Question: Sorry for this stupid questions, but I've never developed COM components. I try to learne interaction between .net and COM though I need to create COM. Questions:
1)Why "STOP" sign appear in solution explorer when I am create COM project in VS2010 using ATL wizard(look at image)?

2)How can I add my own class for this project?
3)Where can I search simple tutorial for beginners?
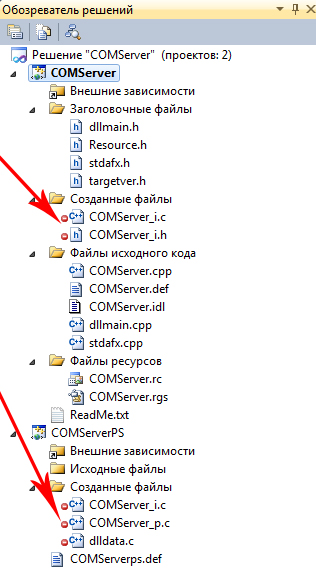
Answer: 1. Because those are supplementary "Generated Files", they are excluded as not necessary for the build (unless another source file references them explicitly, of course). Stop sign means "excluded".
2. Adding an ATL Simple Object on MSDN
3. ATL Concepts and Tutorial, CodeProject